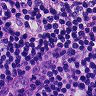
Metastatic tissue present: no